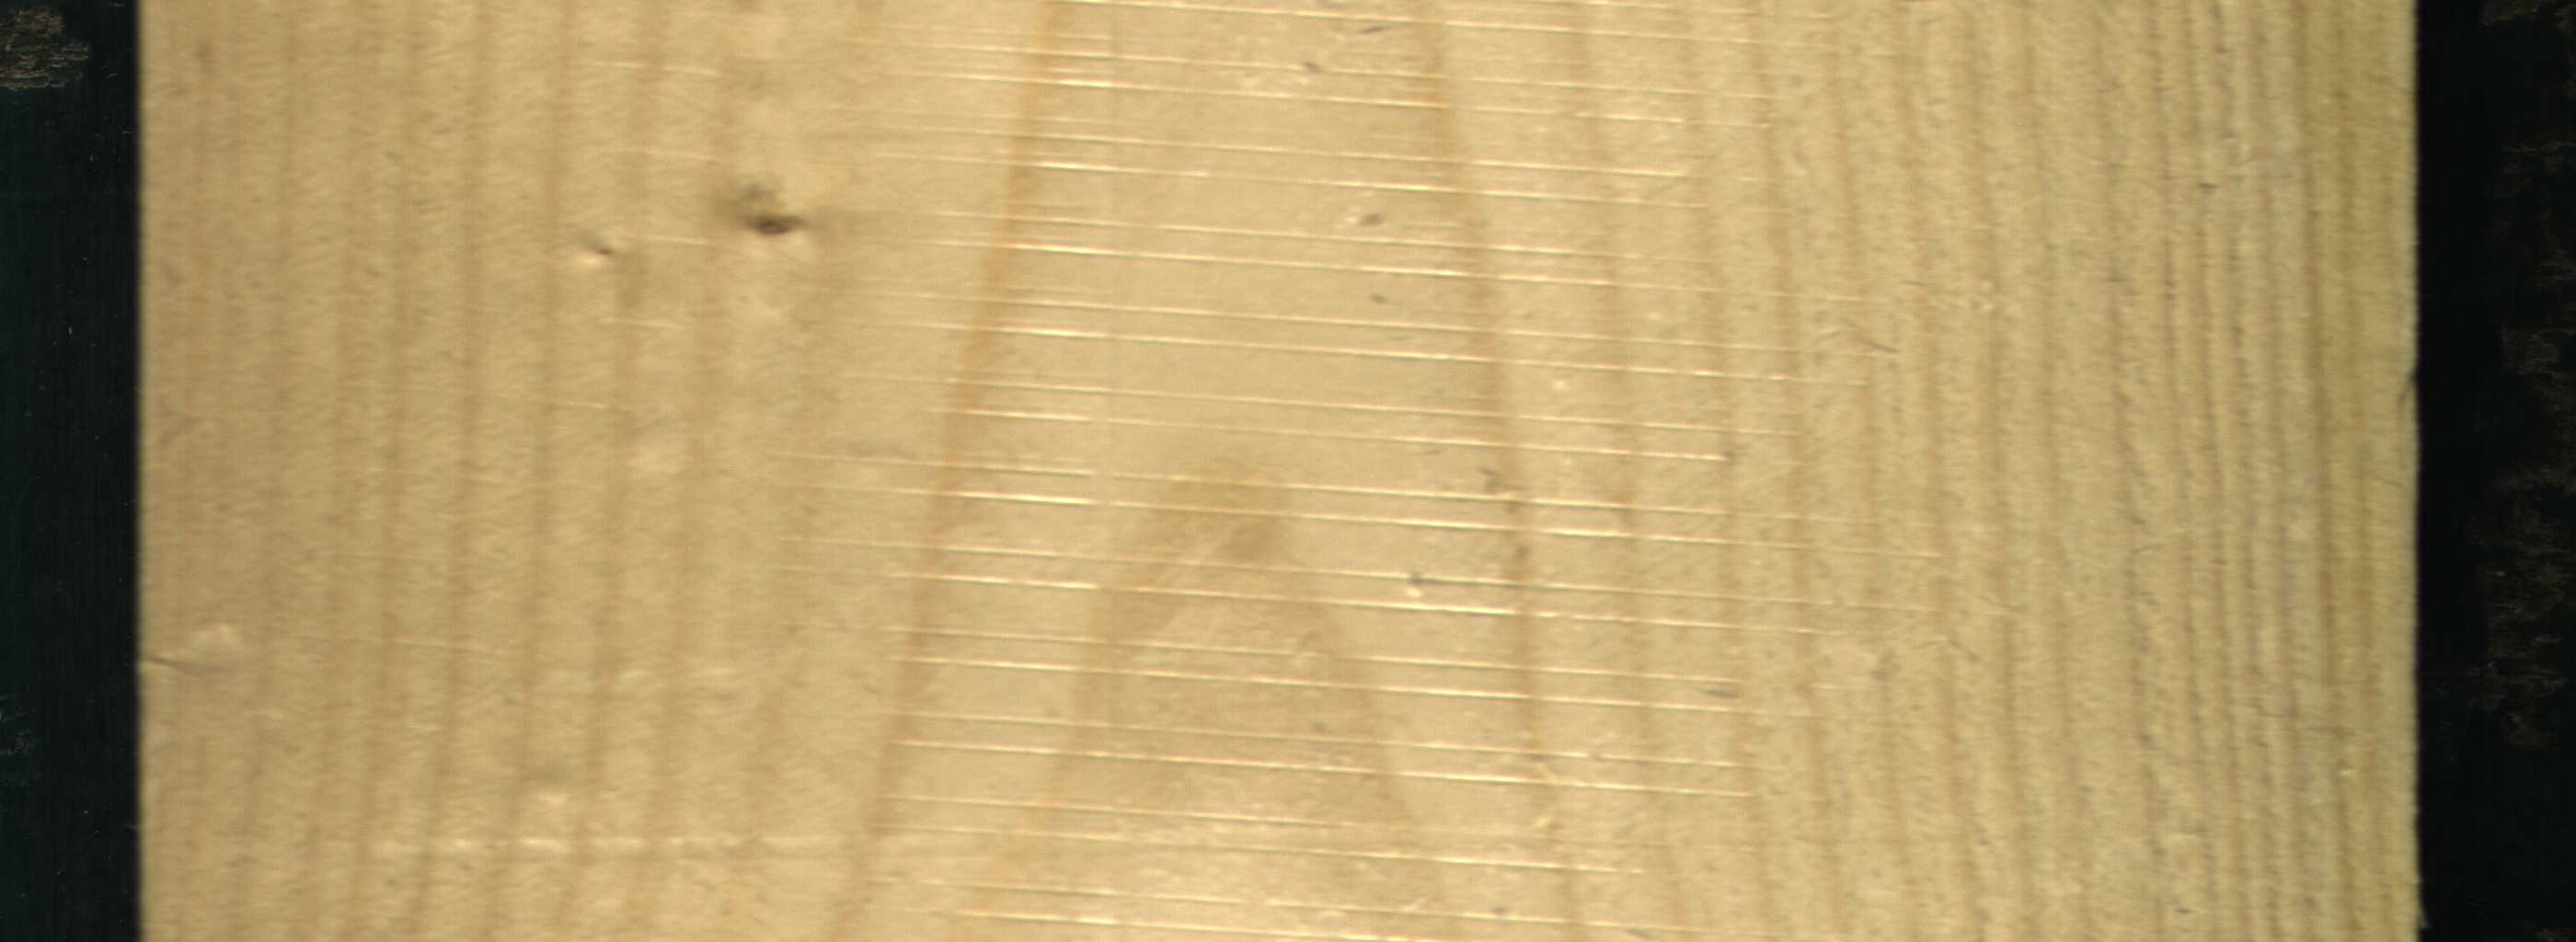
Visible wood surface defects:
Live_Knot